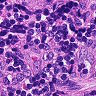
Metastatic tissue present: no